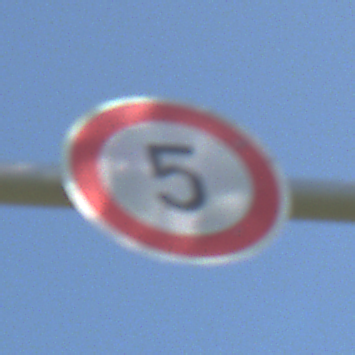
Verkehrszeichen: Geschwindigkeit5
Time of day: Midday
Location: Outdoor (Nature)
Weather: Clear
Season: NotSpecified
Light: Natural